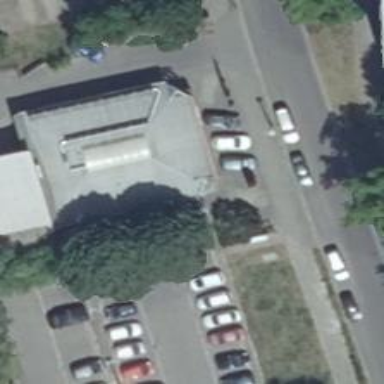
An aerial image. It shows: Part of building.